Aerial crown-view tile of a tropical tree (Barro Colorado Island, Panama), acquired 20250715:
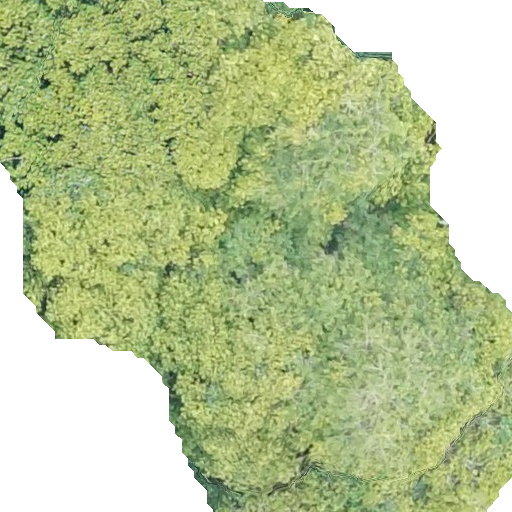
Species: Tachigali panamensis
GBIF accepted scientific name: Tachigali panamensis
Crown area: 353.497 m²